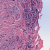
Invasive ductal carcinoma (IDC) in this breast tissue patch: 1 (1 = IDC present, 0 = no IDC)